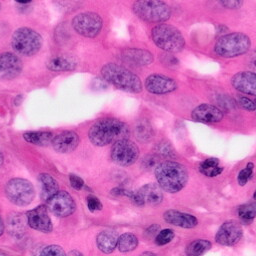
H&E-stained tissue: Pancreatic